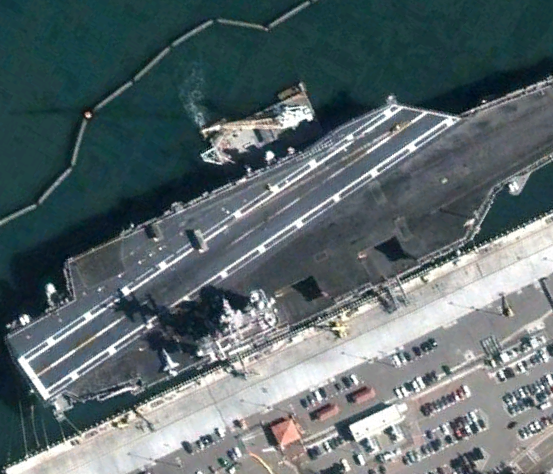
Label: Nimitz-class_aircraft_carrier